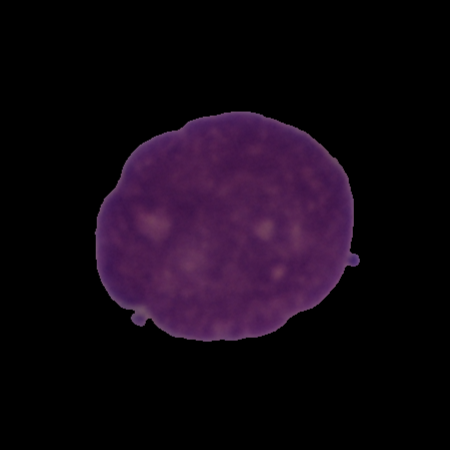
Label: cancer